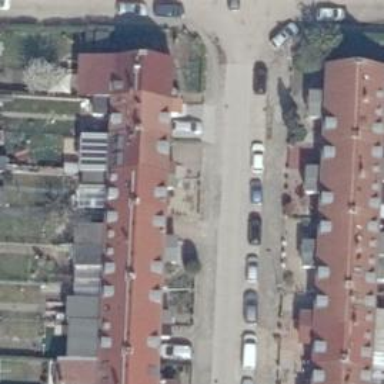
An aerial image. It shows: Residential road with concrete surface.